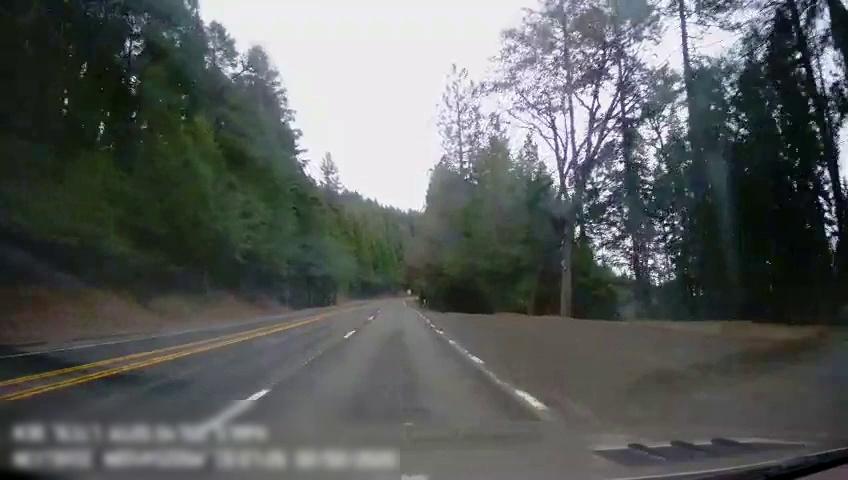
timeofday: Day
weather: Cloudy
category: Drivable Space
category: Lanes | Opposite Lane
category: Lanes | Opposite Lane
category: Lanes | Alternate Lane
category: Lanes | Current Lane
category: Lanes | Current Lane